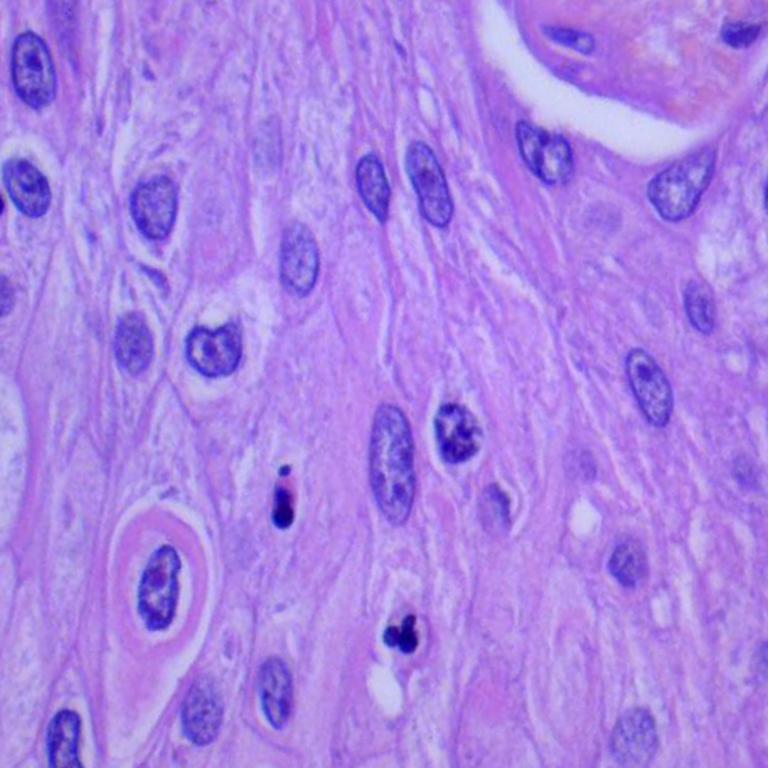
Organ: lung
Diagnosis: squamous carcinomas